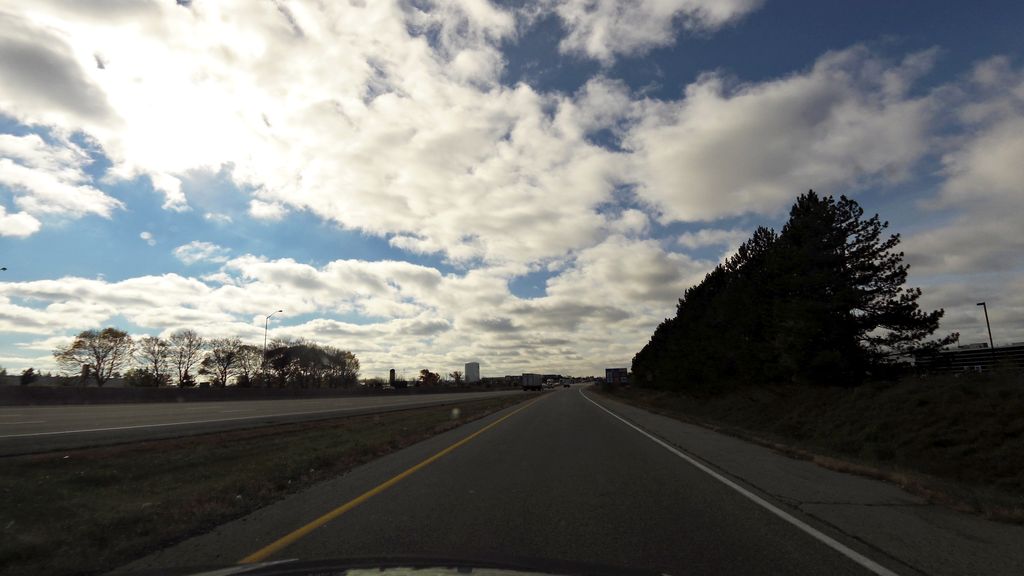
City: kitchener-waterloo